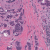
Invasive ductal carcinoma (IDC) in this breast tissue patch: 1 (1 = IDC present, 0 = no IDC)